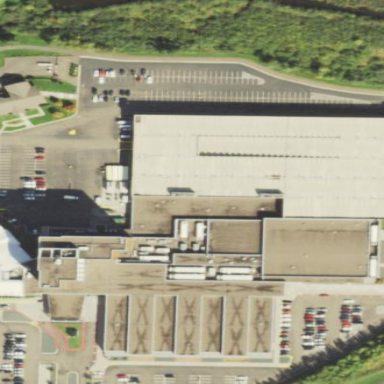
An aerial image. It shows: Casino building.